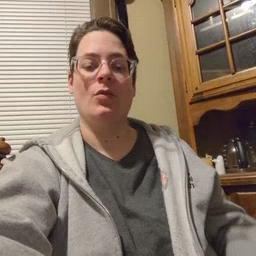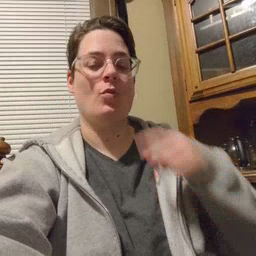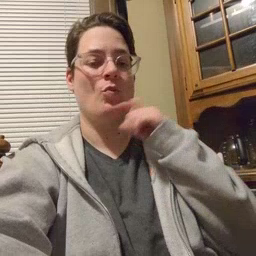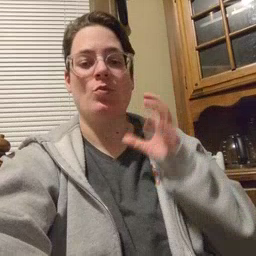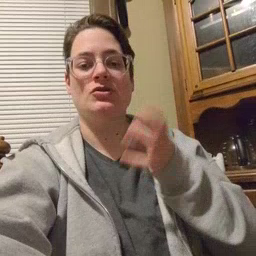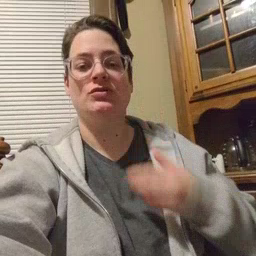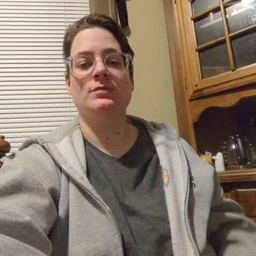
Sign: dryer